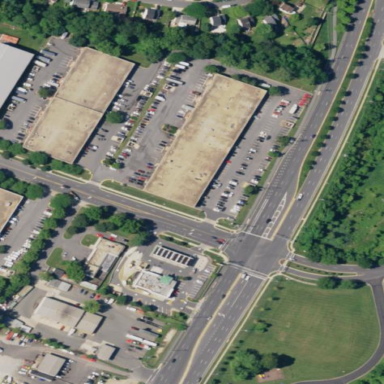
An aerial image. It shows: Commercial building.